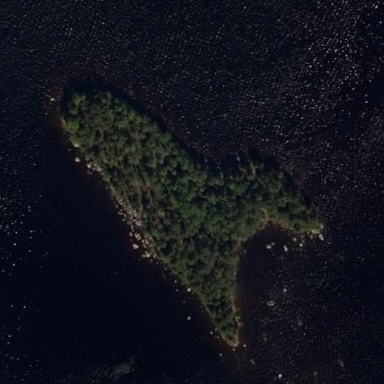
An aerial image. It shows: Islet covered with needle-leaved woodland.